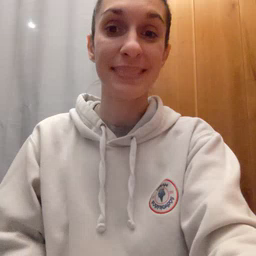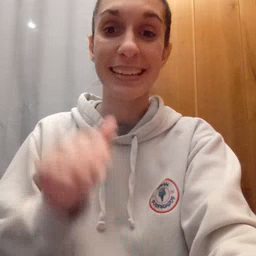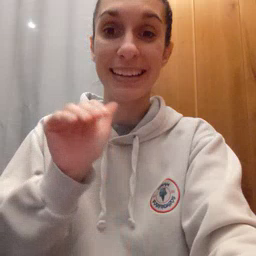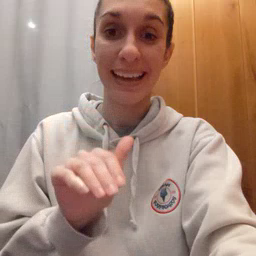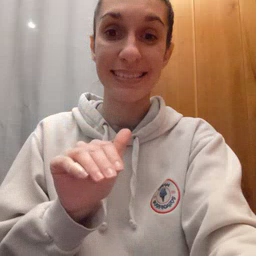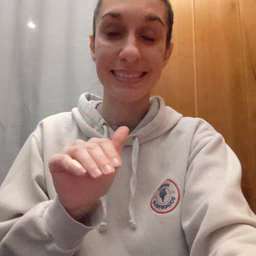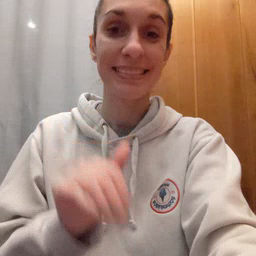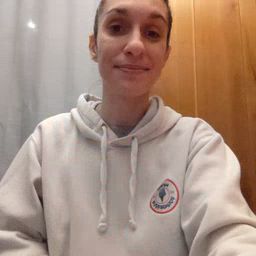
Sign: night